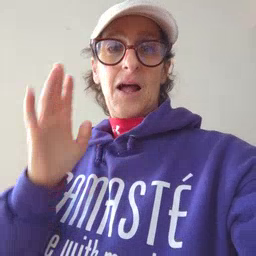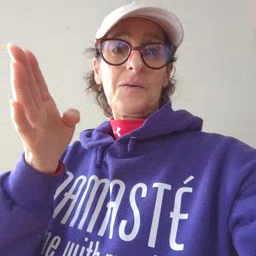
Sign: hello